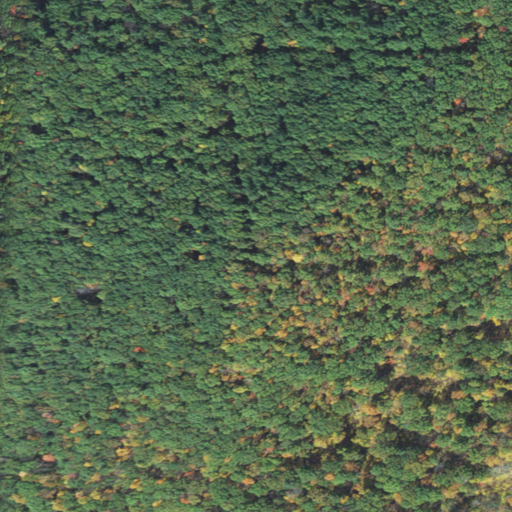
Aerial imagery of mountain in Massachusetts named Packard Mountain containing deciduous forest and mixed forest